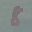
Label: 8